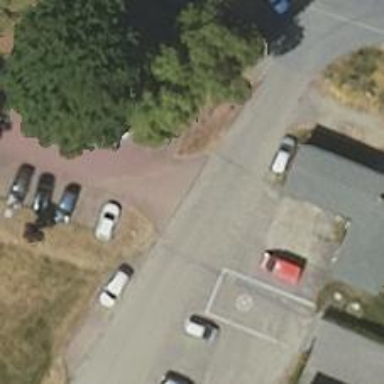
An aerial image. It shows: Parking aisle designated as service road.